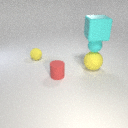
small red rubber cylinder in front of small yellow rubber sphere